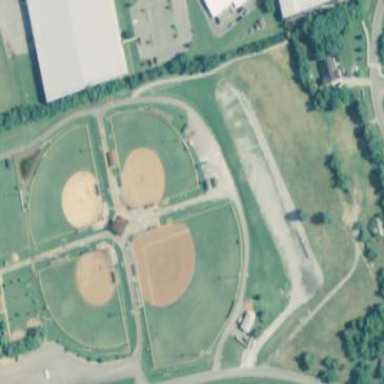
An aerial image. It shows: Baseball pitch for leisure and sports activities.